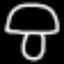
Label: mushroom